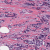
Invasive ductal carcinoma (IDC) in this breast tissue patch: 1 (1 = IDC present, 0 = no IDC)